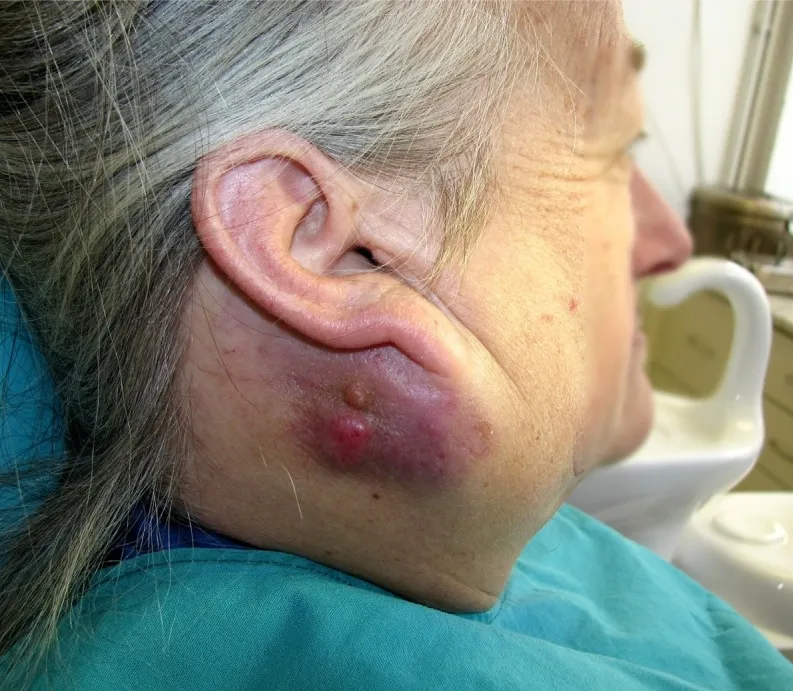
Oncocytic carcinoma, clinical aspect. A right-sided subcutaneous inferior retro-auricular mass is observed, with a somewhat bosselated surface. Overlying skin is shiny and shows a bluish red discoloration. (Face partially blurred for patient privacy).
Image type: medical_photograph (skin_photograph)